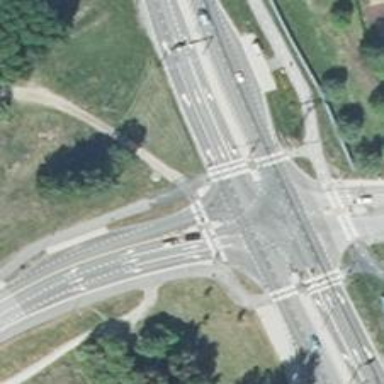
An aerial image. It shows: Marked crossing on cycleway with crossing island.